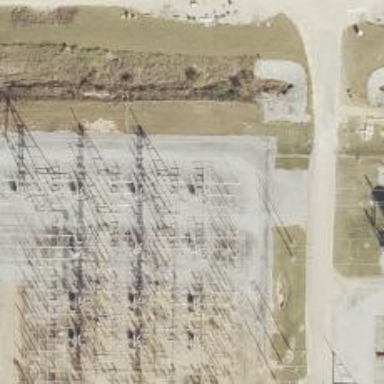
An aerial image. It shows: Switch used for power control.